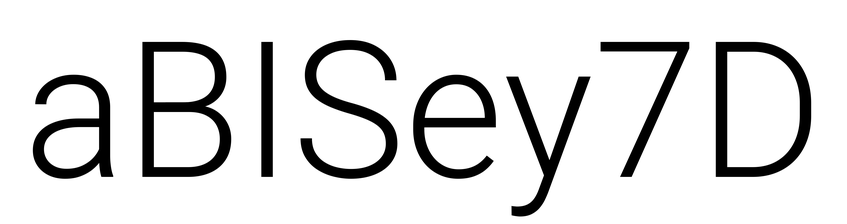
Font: Roboto_Light